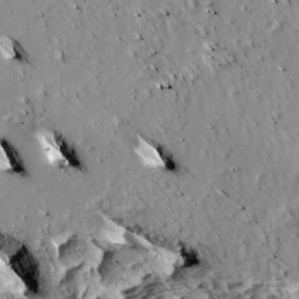
Label: non_frost